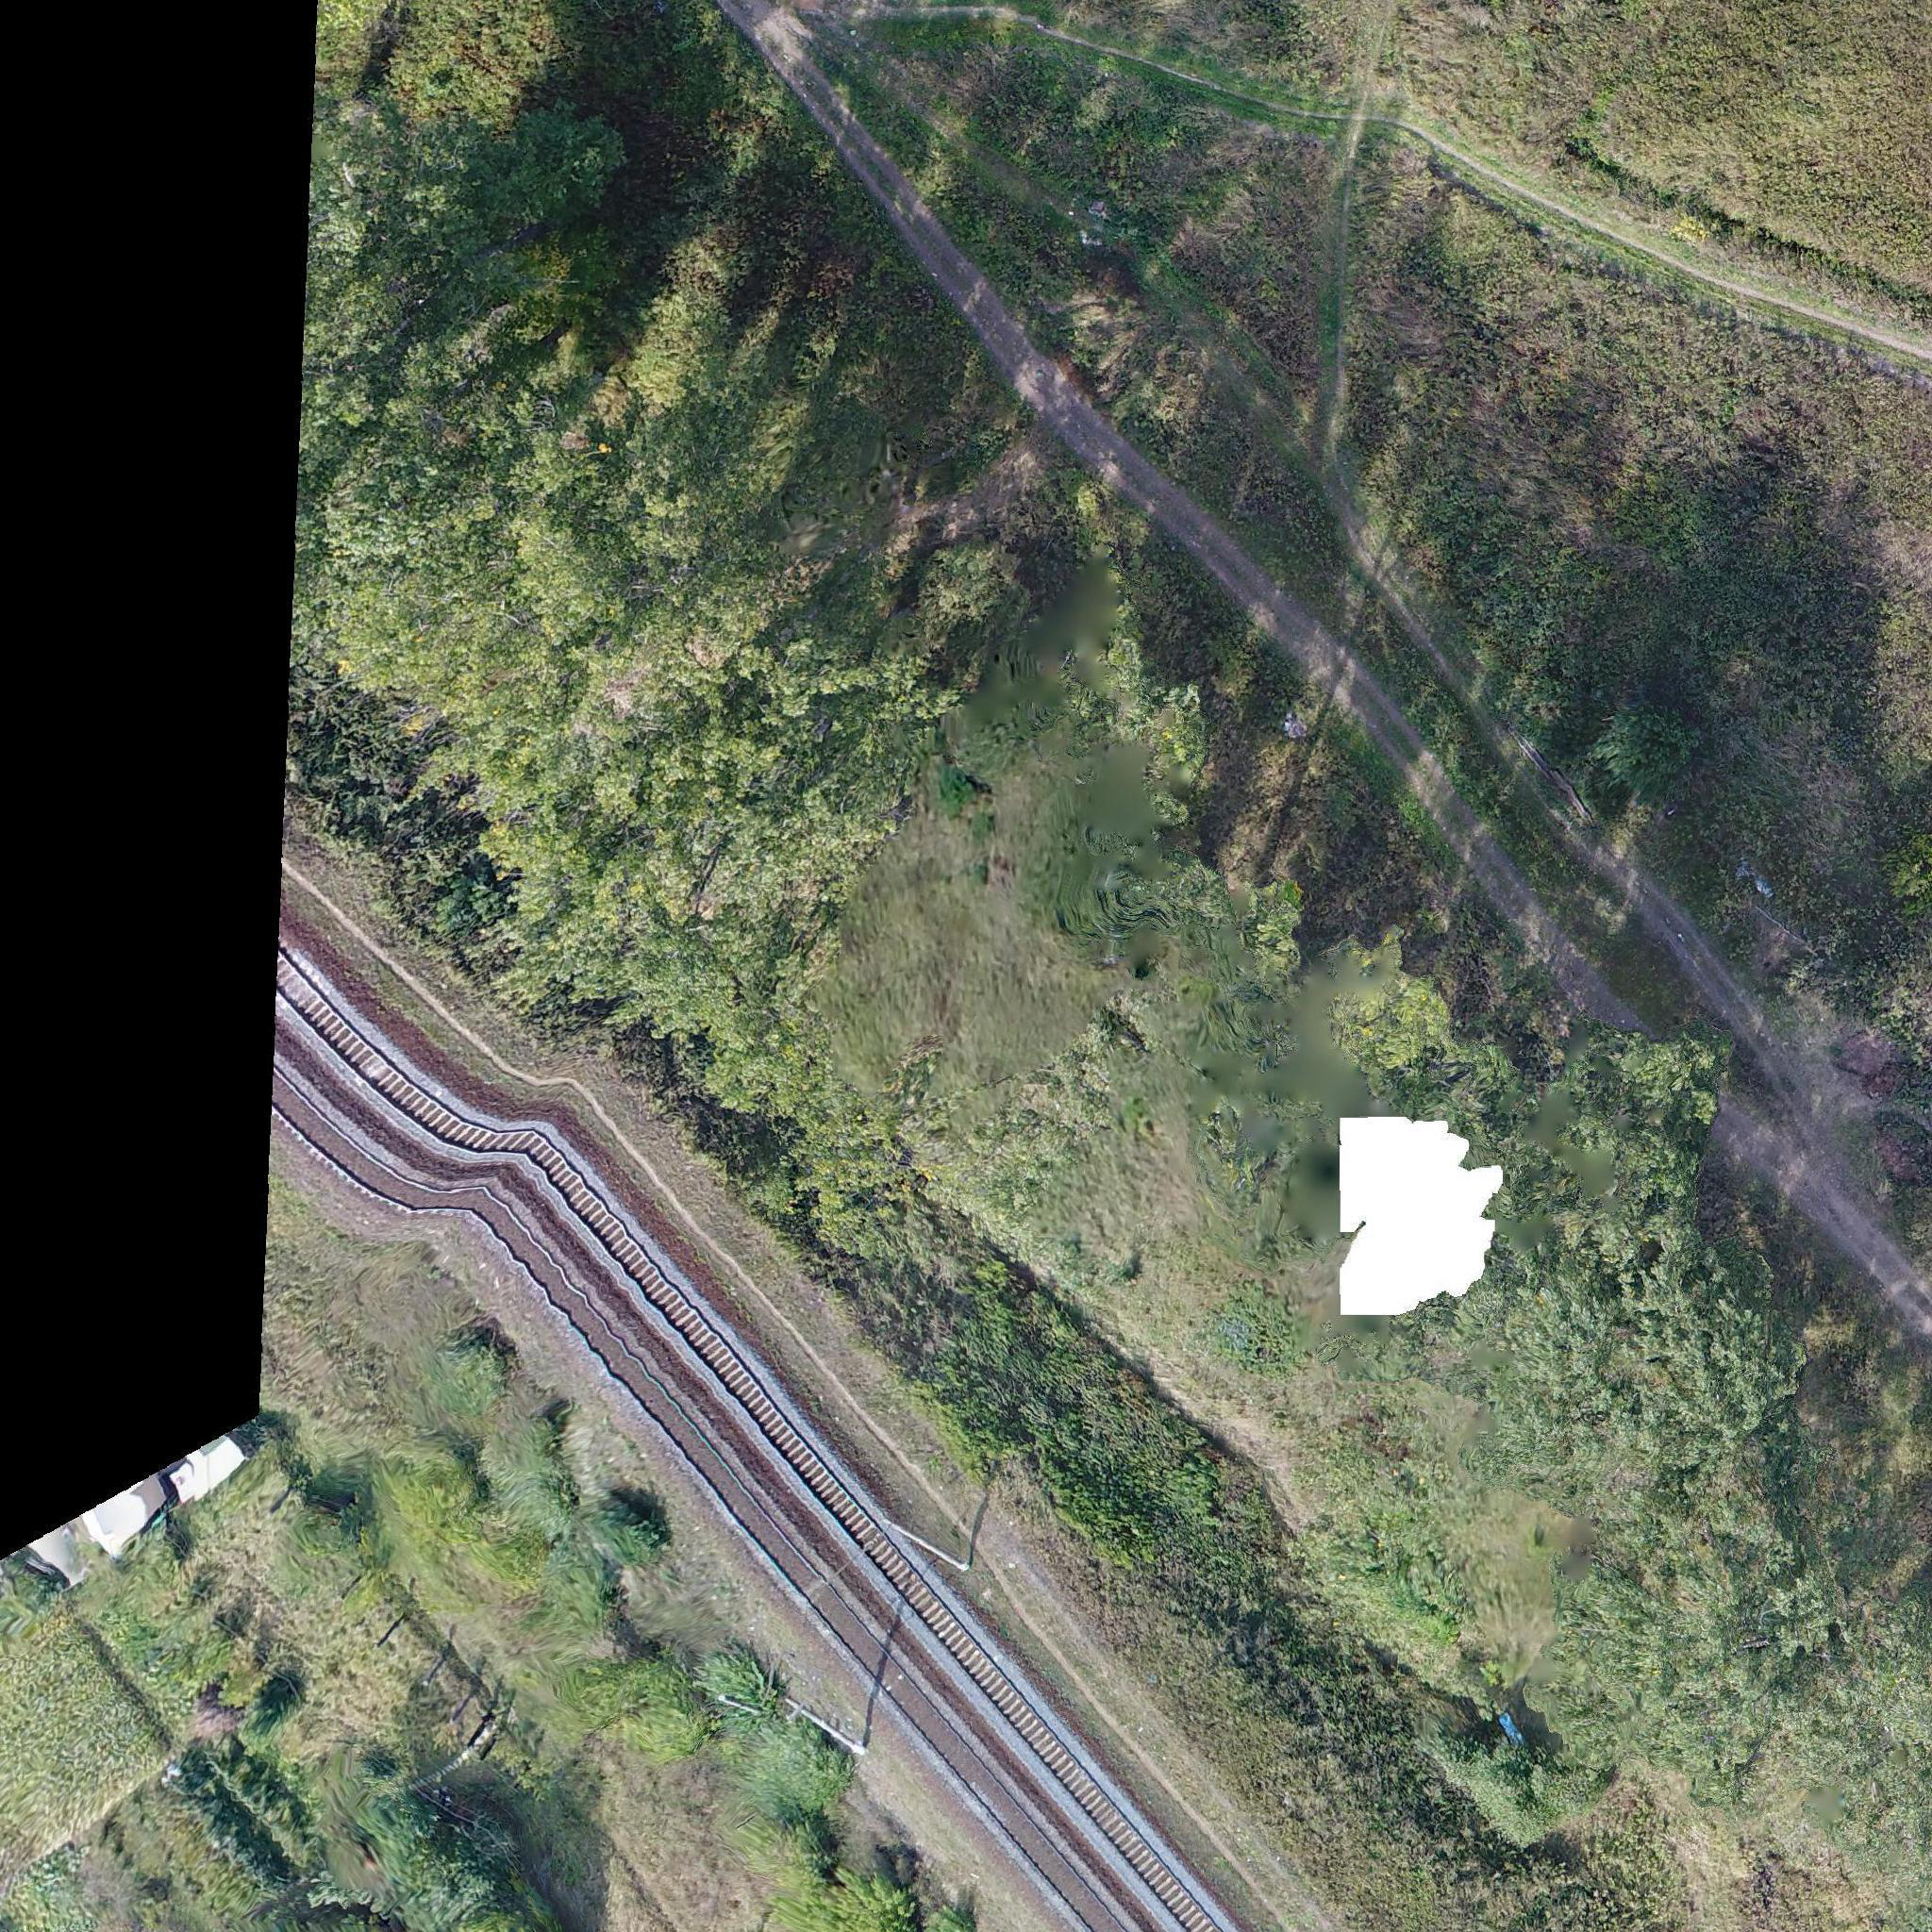
Biome: Sarmatic mixed forests